Interaction volume radius: 10 \u00c5
Interaction volume height: 10 \u00c5
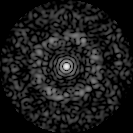
Disorder parameter: 0.8401